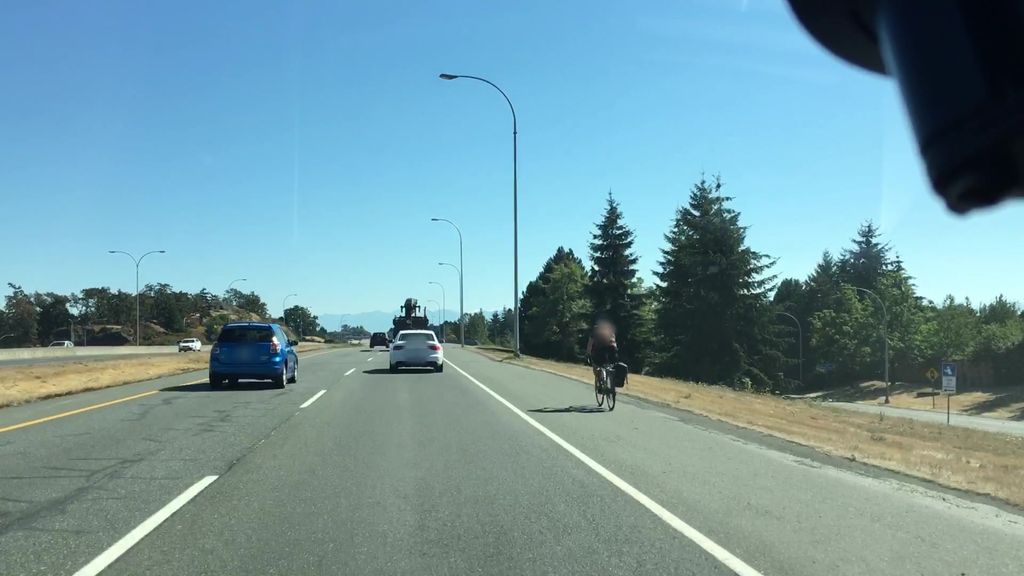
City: victoria